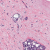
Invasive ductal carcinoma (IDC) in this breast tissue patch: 1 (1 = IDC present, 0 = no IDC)